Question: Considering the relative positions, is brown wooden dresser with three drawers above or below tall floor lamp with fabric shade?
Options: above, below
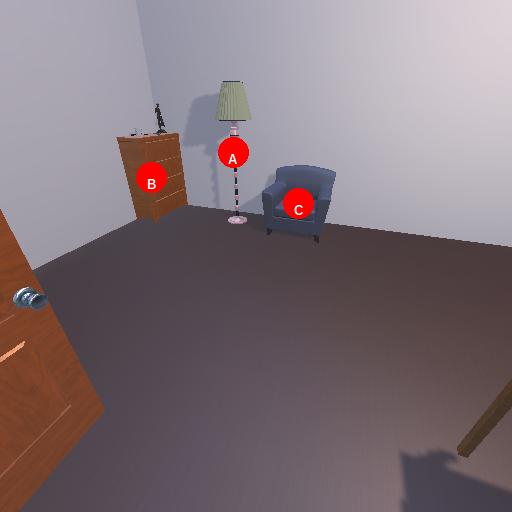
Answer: above